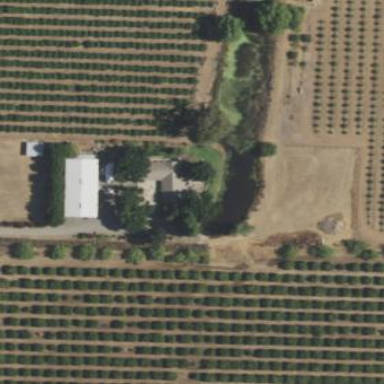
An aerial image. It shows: Orchard.